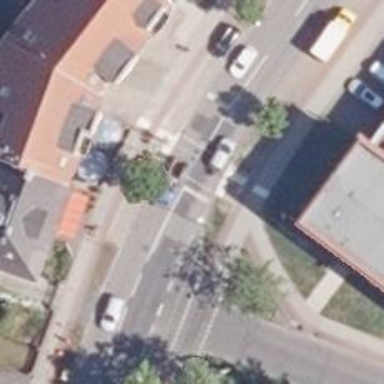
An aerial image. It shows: Asphalt footway with crossing controlled by traffic signals.